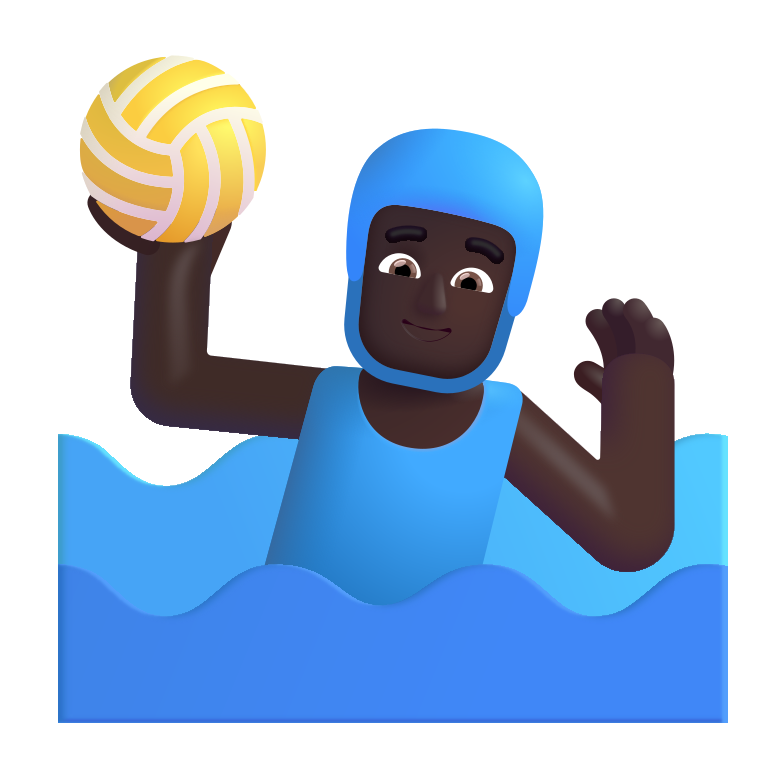
man playing water polo color dark